Interaction volume radius: 5 \u00c5
Interaction volume height: 30 \u00c5
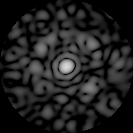
Disorder parameter: 0.7039